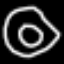
Label: donut